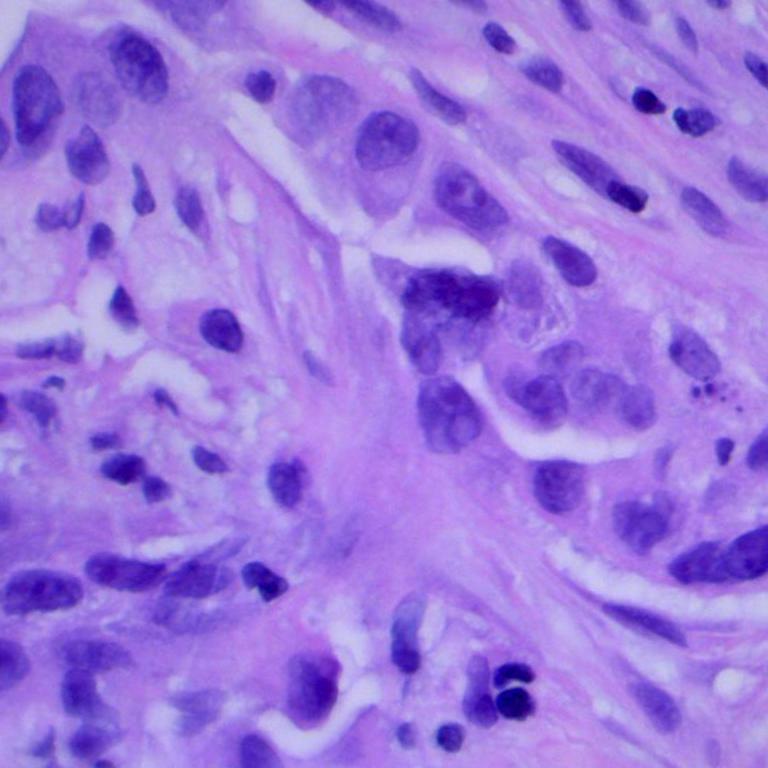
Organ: lung
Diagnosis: adenocarcinomas